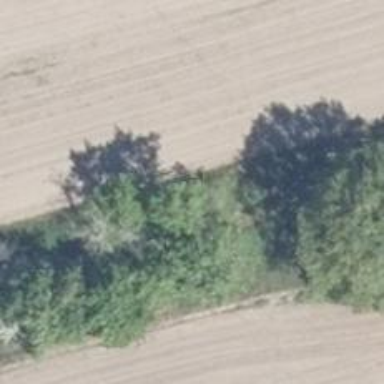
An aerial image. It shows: Row of trees in natural setting.